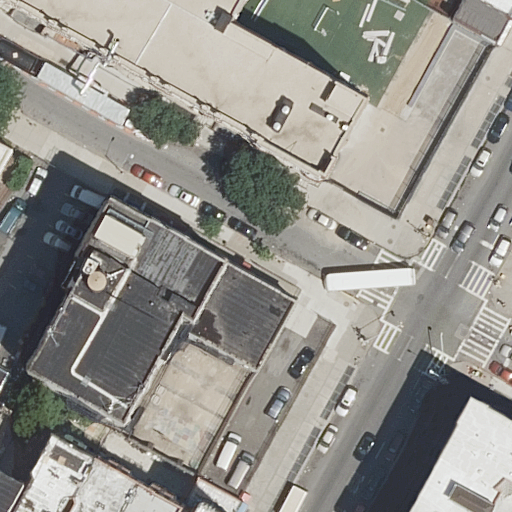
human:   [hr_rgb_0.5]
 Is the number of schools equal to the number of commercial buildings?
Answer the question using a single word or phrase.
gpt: no

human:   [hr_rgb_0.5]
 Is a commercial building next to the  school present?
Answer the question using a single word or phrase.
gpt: no

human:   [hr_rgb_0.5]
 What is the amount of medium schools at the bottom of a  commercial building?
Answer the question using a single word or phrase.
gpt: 0

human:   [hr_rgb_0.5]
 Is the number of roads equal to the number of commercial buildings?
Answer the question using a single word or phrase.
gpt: no

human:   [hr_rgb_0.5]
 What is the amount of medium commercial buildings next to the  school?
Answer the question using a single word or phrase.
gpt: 0

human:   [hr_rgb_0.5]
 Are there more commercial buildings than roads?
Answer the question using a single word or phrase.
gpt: no

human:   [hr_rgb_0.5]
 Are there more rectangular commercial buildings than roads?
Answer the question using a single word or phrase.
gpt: no

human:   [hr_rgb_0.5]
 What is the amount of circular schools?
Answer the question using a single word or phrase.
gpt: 0

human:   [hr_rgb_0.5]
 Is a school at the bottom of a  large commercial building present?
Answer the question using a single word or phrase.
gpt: no

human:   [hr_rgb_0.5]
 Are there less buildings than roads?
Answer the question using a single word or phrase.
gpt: no

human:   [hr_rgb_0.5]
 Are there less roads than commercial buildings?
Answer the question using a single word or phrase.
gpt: no

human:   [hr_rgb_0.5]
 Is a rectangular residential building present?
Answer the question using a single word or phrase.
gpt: yes

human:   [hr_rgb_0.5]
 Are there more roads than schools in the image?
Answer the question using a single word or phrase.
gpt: yes

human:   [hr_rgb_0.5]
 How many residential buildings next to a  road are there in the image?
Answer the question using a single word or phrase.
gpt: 11

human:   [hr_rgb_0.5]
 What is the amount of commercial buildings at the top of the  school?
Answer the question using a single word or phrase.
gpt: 0

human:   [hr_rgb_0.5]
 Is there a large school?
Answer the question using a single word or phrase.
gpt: yes

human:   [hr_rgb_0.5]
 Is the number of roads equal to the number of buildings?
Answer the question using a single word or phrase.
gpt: no

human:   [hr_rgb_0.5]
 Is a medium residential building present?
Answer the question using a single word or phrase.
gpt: yes

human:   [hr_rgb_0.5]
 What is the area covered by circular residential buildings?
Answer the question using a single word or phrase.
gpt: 0m2

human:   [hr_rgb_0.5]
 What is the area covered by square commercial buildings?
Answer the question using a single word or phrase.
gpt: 0m2

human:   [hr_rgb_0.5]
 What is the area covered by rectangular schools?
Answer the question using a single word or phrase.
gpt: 1063m2

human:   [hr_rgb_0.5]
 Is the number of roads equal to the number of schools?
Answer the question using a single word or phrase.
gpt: no

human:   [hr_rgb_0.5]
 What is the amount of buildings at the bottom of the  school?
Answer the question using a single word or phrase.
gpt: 9

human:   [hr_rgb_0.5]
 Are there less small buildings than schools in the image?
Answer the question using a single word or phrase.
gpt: no

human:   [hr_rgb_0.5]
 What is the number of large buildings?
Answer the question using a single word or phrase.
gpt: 2

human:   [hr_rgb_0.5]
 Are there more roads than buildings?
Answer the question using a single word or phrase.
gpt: no

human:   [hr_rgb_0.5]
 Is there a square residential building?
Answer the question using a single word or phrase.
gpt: no

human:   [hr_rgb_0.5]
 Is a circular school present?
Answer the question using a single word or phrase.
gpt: no

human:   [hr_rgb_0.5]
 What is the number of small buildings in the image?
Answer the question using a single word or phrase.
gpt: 7

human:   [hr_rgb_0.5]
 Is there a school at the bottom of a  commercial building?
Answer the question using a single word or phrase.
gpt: no

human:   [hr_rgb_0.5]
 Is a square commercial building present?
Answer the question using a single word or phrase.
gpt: no

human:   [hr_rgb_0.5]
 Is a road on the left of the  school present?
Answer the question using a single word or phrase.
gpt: no

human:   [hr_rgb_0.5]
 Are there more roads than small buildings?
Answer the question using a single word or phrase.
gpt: no

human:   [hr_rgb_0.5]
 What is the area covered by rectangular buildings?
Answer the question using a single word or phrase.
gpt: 1654m2

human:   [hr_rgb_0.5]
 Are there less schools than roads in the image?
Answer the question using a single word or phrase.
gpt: yes

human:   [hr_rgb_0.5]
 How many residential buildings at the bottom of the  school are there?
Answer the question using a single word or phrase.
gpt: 9